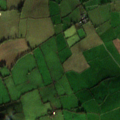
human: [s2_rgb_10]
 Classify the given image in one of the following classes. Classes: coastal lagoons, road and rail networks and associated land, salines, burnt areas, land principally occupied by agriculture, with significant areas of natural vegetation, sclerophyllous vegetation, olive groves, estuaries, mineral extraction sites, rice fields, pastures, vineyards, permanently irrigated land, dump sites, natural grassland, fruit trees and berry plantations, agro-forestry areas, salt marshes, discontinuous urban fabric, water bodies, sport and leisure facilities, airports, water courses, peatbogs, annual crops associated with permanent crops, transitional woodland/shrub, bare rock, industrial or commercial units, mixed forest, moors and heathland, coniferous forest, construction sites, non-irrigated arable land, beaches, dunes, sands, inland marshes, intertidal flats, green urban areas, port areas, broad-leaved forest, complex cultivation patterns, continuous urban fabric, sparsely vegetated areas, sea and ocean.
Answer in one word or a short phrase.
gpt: non-irrigated arable land, pastures, coniferous forest